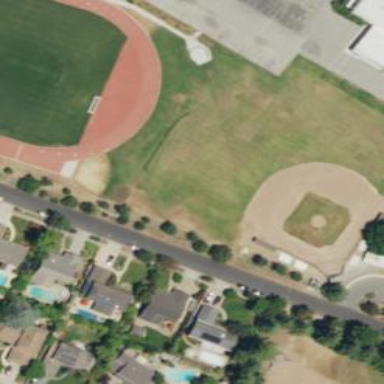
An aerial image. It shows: Baseball pitch for leisure land.